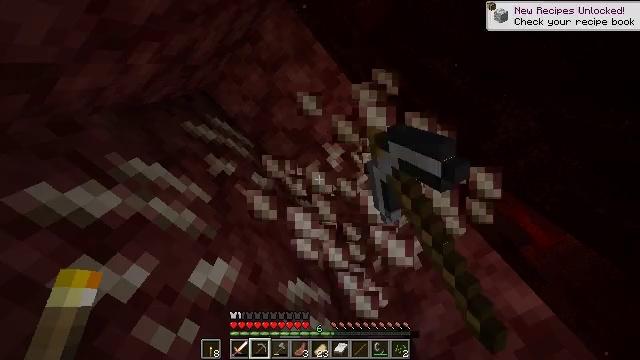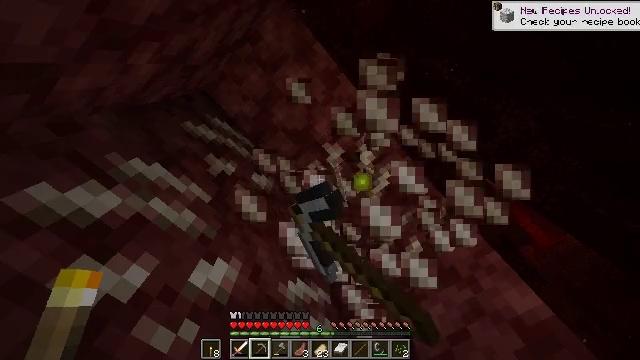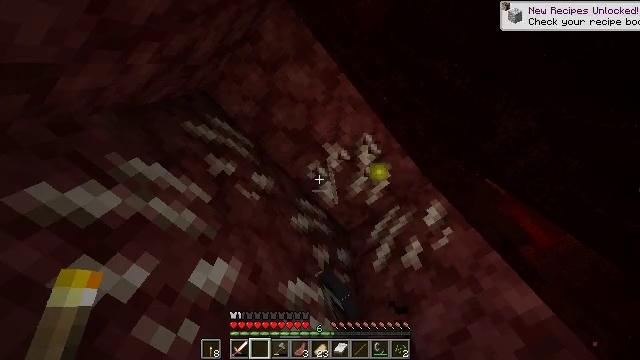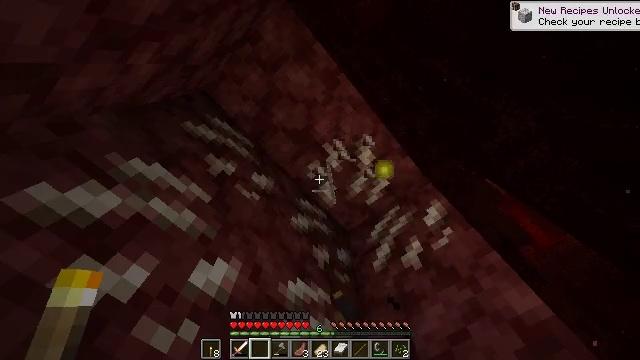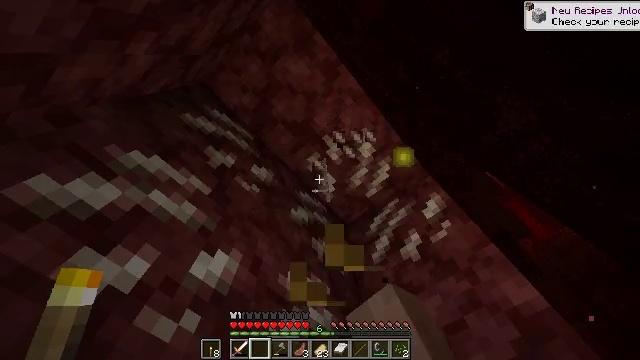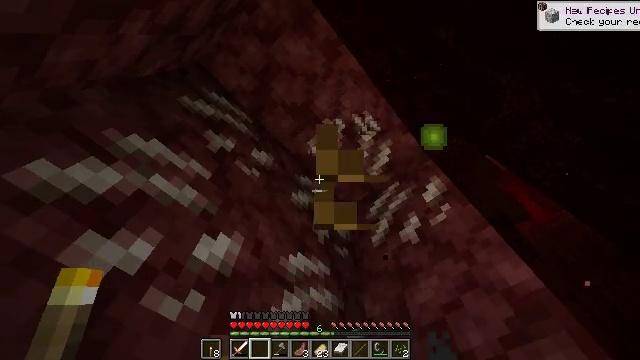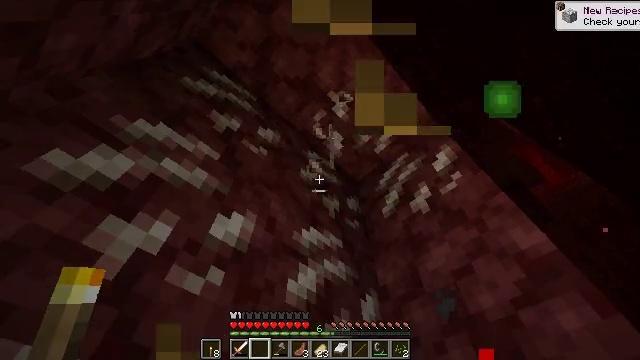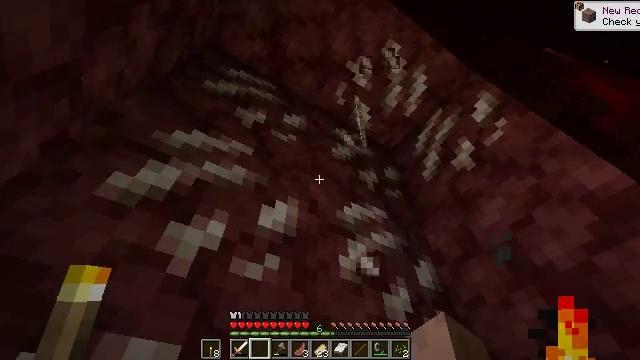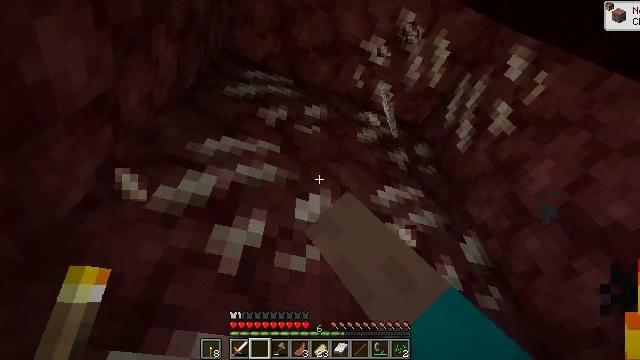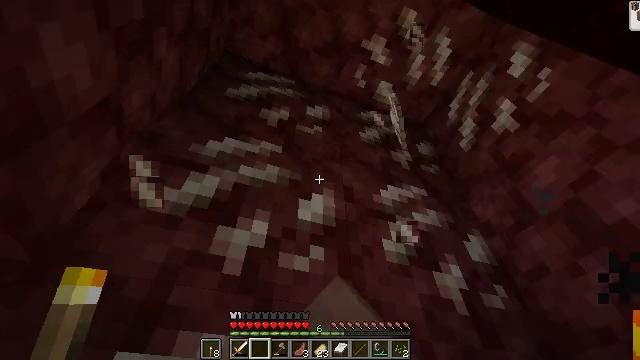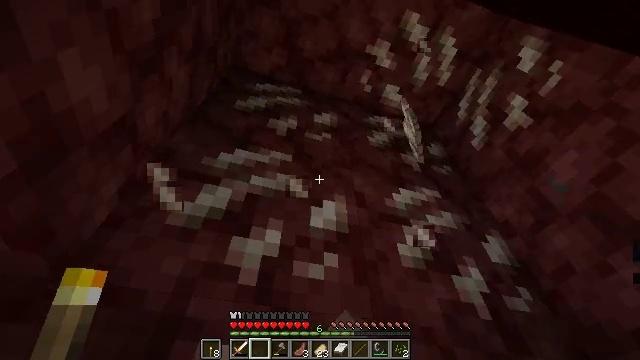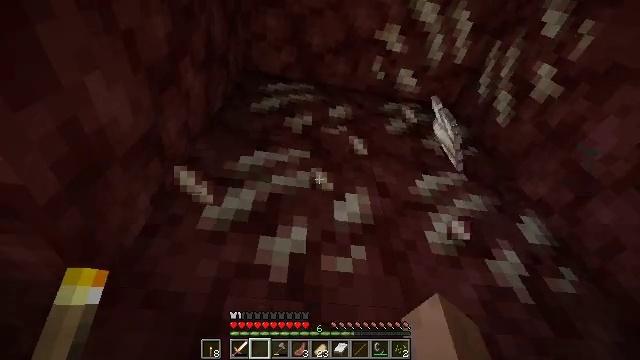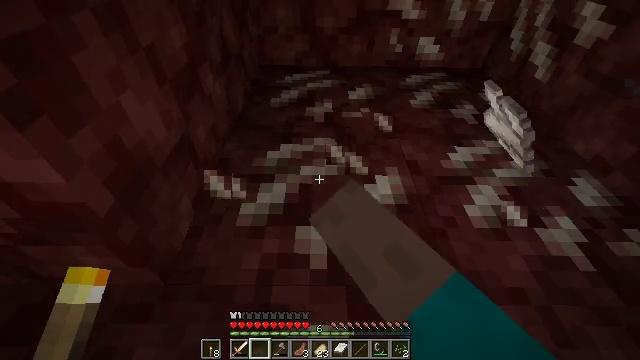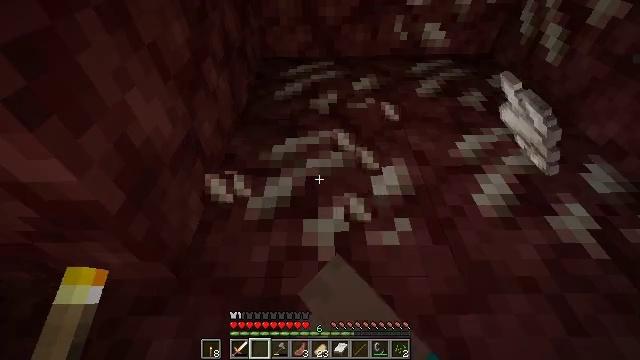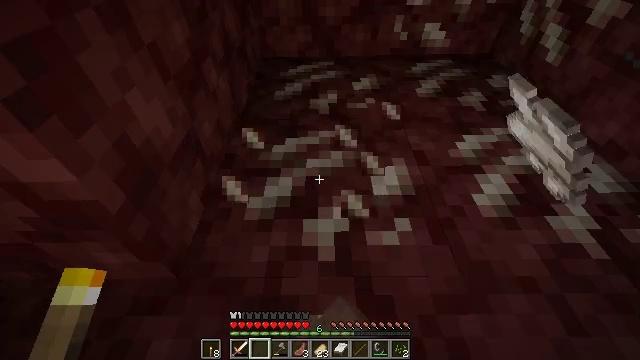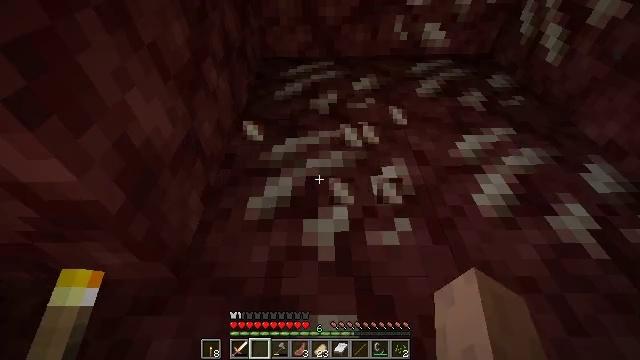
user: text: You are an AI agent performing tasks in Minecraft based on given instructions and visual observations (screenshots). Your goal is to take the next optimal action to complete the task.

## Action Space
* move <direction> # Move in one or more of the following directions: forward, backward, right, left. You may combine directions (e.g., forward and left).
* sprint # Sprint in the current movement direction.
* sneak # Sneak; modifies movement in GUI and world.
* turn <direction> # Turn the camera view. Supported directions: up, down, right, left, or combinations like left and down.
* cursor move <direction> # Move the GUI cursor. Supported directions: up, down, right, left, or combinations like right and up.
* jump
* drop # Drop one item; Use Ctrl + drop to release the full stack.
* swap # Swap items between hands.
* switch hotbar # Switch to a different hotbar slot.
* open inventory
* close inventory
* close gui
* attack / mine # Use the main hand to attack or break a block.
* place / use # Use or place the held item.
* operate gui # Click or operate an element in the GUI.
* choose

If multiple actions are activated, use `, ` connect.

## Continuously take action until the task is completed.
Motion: motion action
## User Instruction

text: Extract nether quartz by breaking the ore.
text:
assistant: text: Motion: attack / mine
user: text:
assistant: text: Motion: attack / mine
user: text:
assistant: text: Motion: attack / mine
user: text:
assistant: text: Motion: turn down, attack / mine
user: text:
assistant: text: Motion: turn down, attack / mine
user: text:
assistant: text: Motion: turn left and down, attack / mine
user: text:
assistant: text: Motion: turn left and down, attack / mine
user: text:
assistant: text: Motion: turn left and down, attack / mine
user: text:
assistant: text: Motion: attack / mine
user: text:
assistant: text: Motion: turn left and up, attack / mine
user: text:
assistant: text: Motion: turn left and down, attack / mine
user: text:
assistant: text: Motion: turn left and down, attack / mine
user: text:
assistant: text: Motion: turn left and down, attack / mine
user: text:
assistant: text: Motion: attack / mine
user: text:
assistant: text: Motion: attack / mine
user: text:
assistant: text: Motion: turn right, attack / mine
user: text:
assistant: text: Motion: turn right, attack / mine
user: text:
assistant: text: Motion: attack / mine
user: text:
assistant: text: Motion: no_op
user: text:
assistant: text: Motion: no_op
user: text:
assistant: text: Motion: no_op
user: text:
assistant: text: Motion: turn right, open inventory
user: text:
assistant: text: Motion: open inventory
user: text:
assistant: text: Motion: cursor move right and down, open inventory
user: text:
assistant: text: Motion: cursor move right and down
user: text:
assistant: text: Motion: cursor move right
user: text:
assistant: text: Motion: no_op
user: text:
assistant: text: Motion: no_op
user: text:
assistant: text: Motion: no_op
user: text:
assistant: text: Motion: no_op